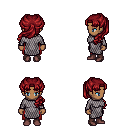
a pixel art fantasy rpg character, female body template, human, dark skin, chain mail, red pants, brunette princess hairstyle, maroon shoes, four views (front, back, left, right), 2x2 character sprite sheet, small pixel art, hard edges, no anti-aliasing